Question: So I have a cart system that needs to update the quantity of a specific session variable. Right now if I have a item with the id = 1,

and add another item with an id = 1, it updates the quantity to 2
<URL>
, which is fine. But then if I add an item with id = 2,
<URL>
and I again add another item with id = 1, it updates the quantity of id = 2 to 2,
<URL>
when it should update the quantity of id = 1 to 3
<URL>
Here's my code :
'''
$exists = false;
foreach ($_SESSION['cart'] as $key => $item) {
if ($item['product_id'] == $part_id) {
$exists = true;
}
}
if ($exists == true) {
$_SESSION["cart"][$key]['quantity']++;
}
else{
$_SESSION['cart'][] = array(
'product_id' => $part_id,
'title' => $title,
'price' => $price,
'default_img' => $default_img,
'quantity' => $quantity);
}
'''
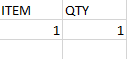
Answer: At the end of your loop, when you update '$_SESSION["cart"][$key]['quantity']', '$key' will always be pointing at the last item in '$_SESSION["cart"]', hence the behaviour you are seeing. You should either do the update in the loop e.g.
'''
foreach ($_SESSION['cart'] as $key => $item) {
if ($item['product_id'] == $part_id) {
$exists = true;
$_SESSION["cart"][$key]['quantity']++;
}
}
'''
or break from the loop when you find a match so that '$key' is pointing at the correct value:
'''
foreach ($_SESSION['cart'] as $key => $item) {
if ($item['product_id'] == $part_id) {
$exists = true;
break;
}
}
'''